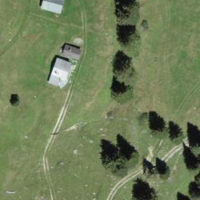
EUNIS habitat code: 24
Species observed at this site:
Silene dioica